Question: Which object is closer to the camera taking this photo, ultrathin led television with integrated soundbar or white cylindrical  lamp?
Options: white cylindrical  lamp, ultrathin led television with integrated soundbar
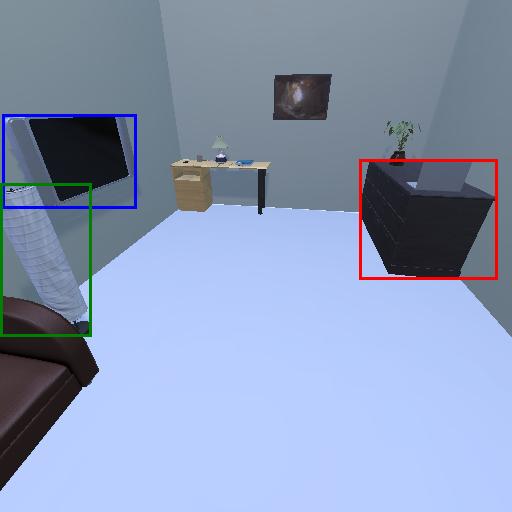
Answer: white cylindrical  lamp